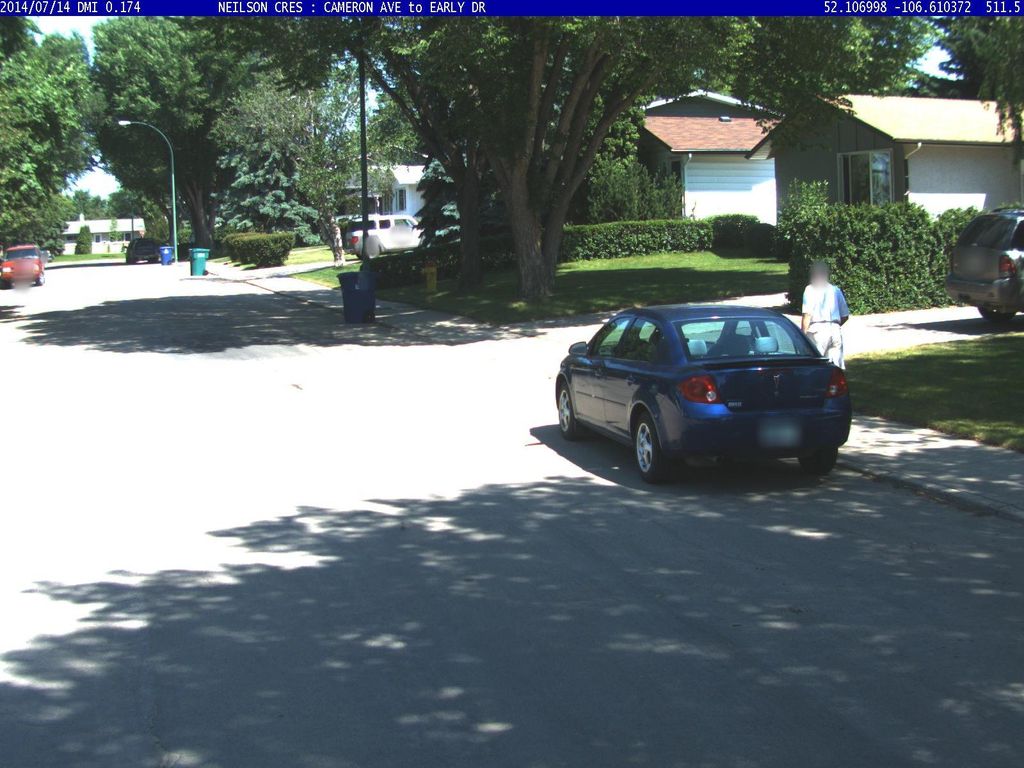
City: saskatoon